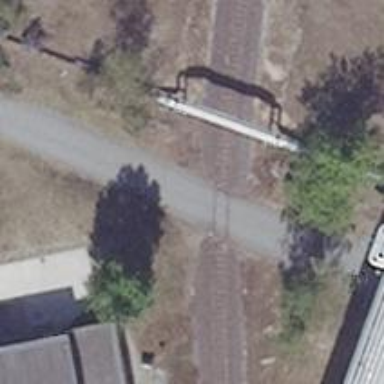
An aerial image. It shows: Railway level crossing.